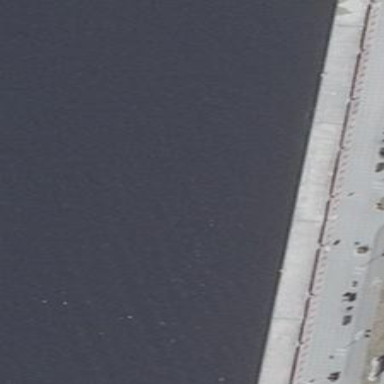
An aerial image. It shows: Man-made pier.